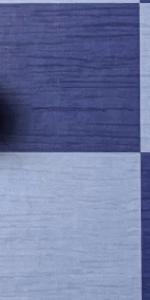
Label: Empty